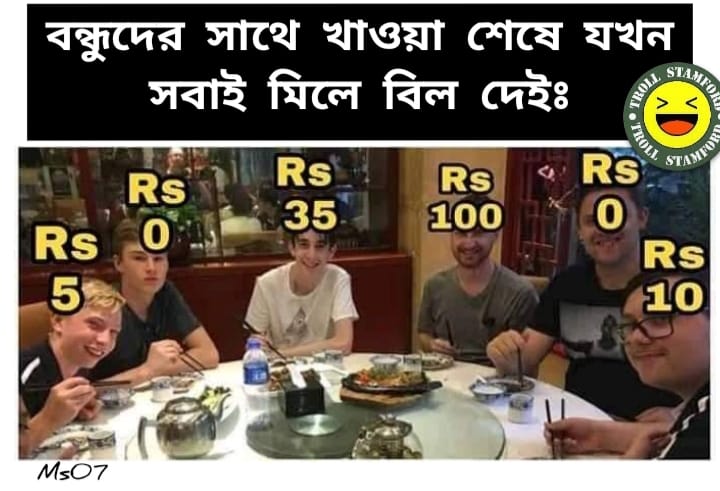
Caption: বন্ধুদের সাথে খাওয়া শেষে যখন সবাই মিলে বিল দেই     RS 5     RS 0    RS 35     RS 100    RS 0     RS 10
Label: non-hate